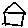
Label: house